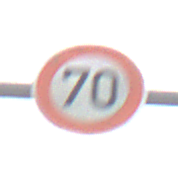
Verkehrszeichen: Geschwindigkeit70
Umgebung: Outdoor, Nature
Tageszeit: Midday
Wetter: Overcast
Licht: Natural
Jahreszeit: NotSpecified
Kontrast: LowContrast